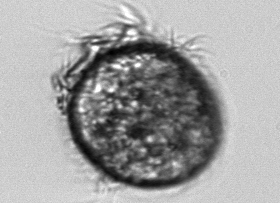
Label: Pelagostrobilidium